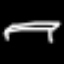
Label: bed